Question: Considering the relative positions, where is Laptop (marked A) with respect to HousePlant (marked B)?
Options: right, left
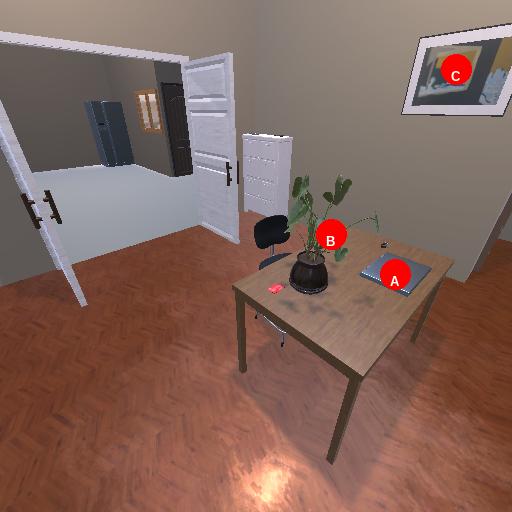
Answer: right